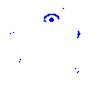
Particle: proton